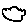
Label: cloud